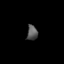
Tissue: lung
Cell type: T cells
Senescence score: 0.2281
Nuclear area (px): 157
Mean DAPI intensity: 87.019